Question: I have an iPad app that allows the user to take a photo using the 'UIImagePickerController'. The image is stored in an array called and a thumbnail is placed in a 'UITableView' as shown.

When the user taps on the thumbnail the full picture is displayed in 'UIImage' called using the following code. The problem I have is knowing whether the picture has been taken in landscape (thumbnails 1 and 3) or portrait (thumbnail 2) so that I can display the 'UIImage' in the correct rotation.
'''
- (void)tableView:(UITableView *)tableView didSelectRowAtIndexPath:(NSIndexPath *)indexPath
{
photoImageView.image=[photos objectAtIndex:indexPath.row];
photoImageView.frame=CGRectMake(190, 134, 700, 448);
}
'''
It may be that I need to store the orientation in the array too - is that possible?
Also is there a way of centring the thumbnails in the 'UITableView'?
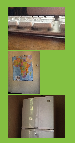
Answer: Take the 'size' property of the 'UIImage' object and compare the 'width' and 'height'.
It may be some other way to do it as well, but that's how I do it.
For centering the images in 'UITableView' (assuming that you're refering to the 'imageView' property of the 'UITableViewCell'), set the 'contentMode' property of the 'UIView' to whatever you want ('UIViewContentModeScaleAspectFill' usually does this).